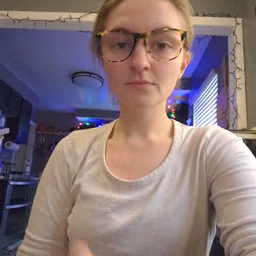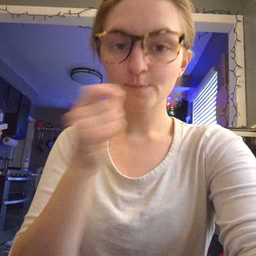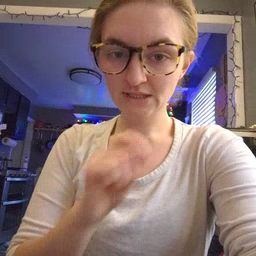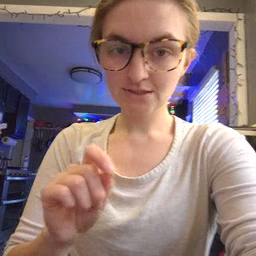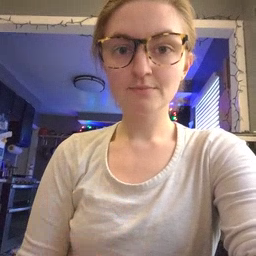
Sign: pen